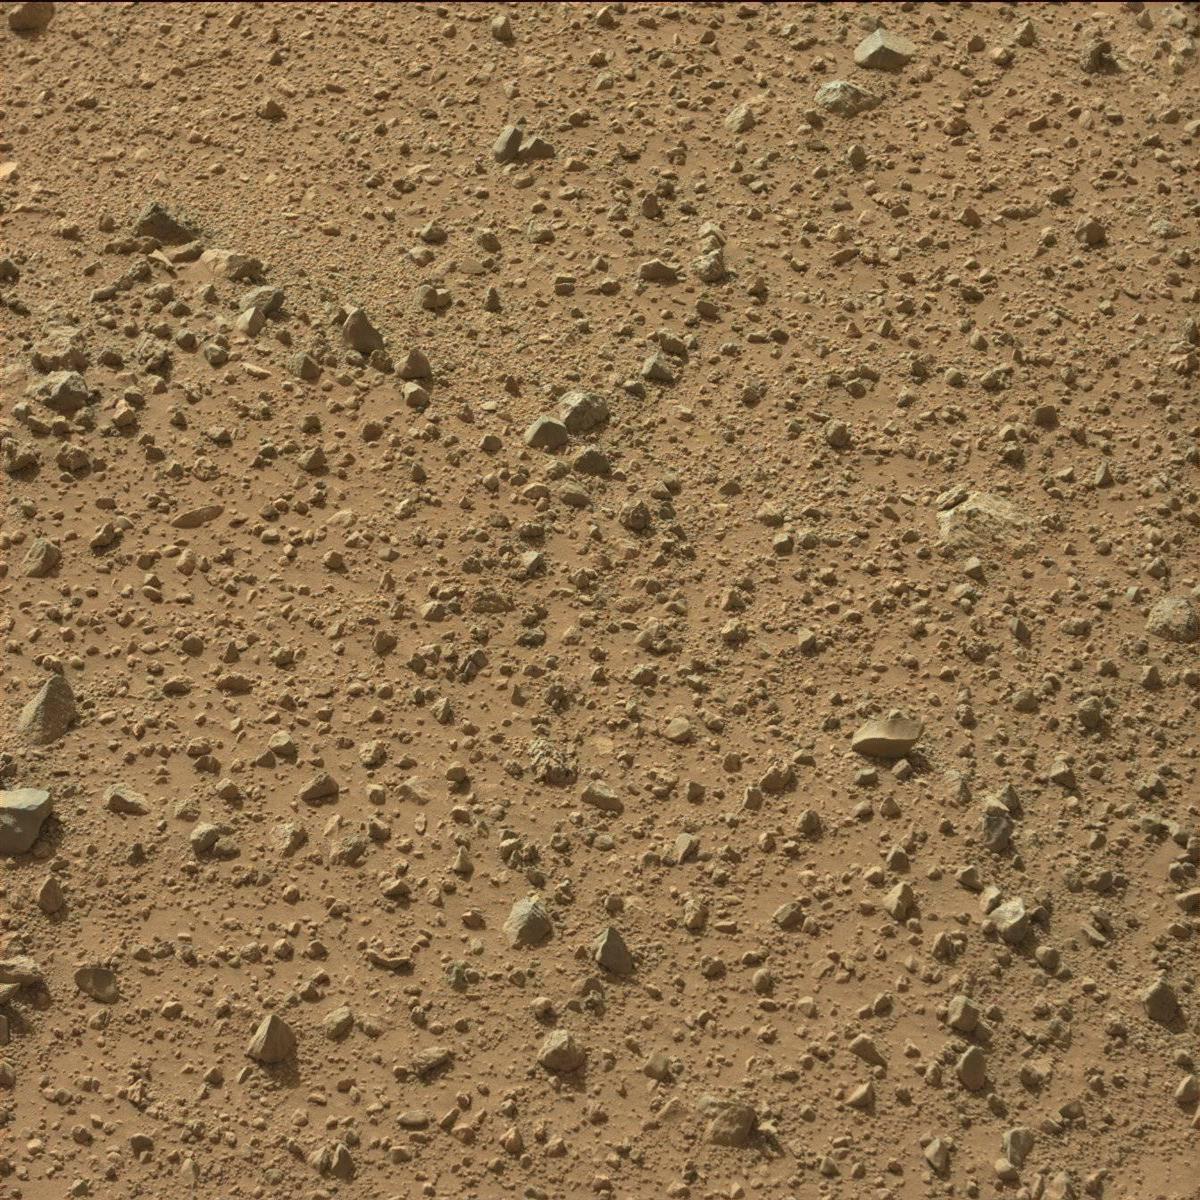
Terrain classes present: Bedrock, Rock, Sand / Soil